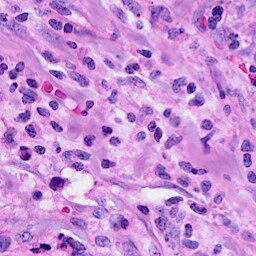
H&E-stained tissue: Breast